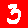
Digit: 3